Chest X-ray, AP view. Patient: 75 years old, sex F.
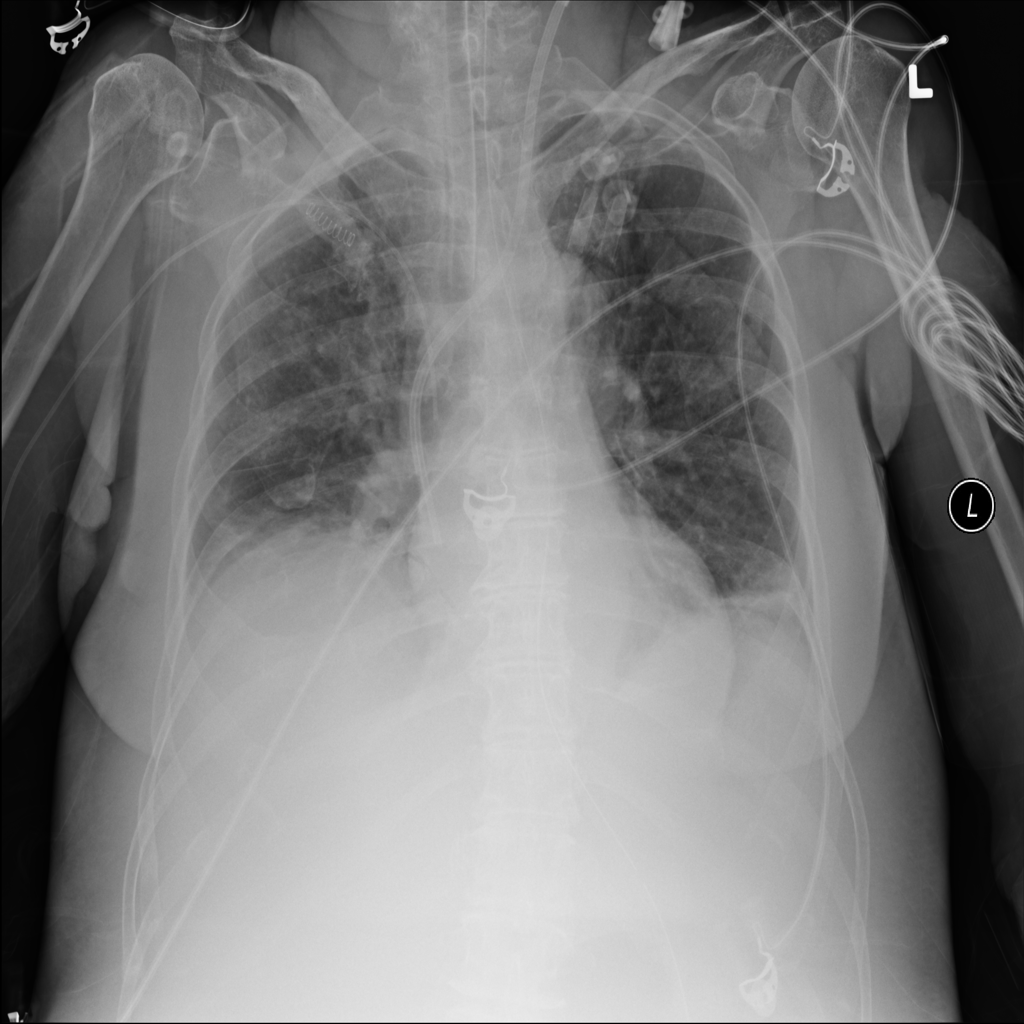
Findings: Effusion, Infiltration